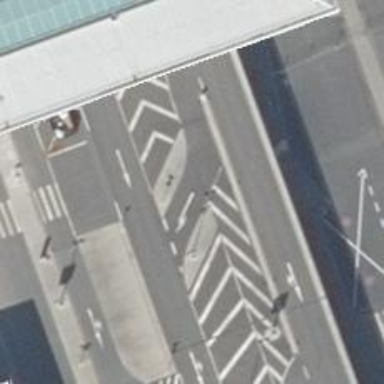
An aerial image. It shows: Parking aisle on asphalt service road that crosses bridge.